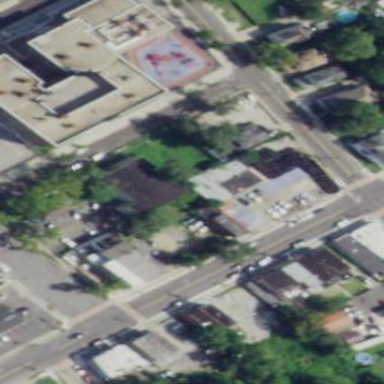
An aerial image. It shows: Car repair shop.